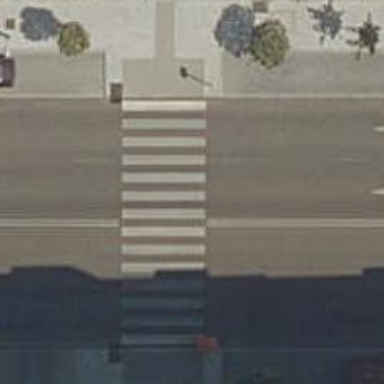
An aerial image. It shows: Pedestrian crossing with zebra markings on the footway.